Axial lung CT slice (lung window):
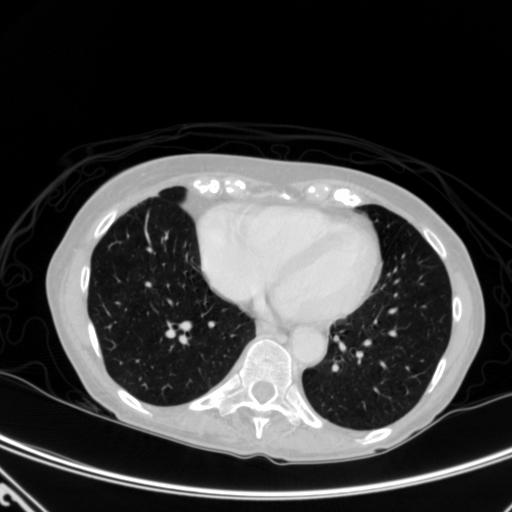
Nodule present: no